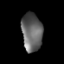
Tissue: lung
Cell type: T cells
Senescence score: 0.1523
Nuclear area (px): 772
Mean DAPI intensity: 99.846